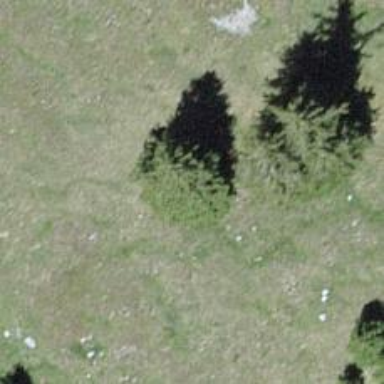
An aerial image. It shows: Needle-leaved tree in nature.